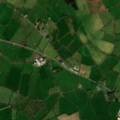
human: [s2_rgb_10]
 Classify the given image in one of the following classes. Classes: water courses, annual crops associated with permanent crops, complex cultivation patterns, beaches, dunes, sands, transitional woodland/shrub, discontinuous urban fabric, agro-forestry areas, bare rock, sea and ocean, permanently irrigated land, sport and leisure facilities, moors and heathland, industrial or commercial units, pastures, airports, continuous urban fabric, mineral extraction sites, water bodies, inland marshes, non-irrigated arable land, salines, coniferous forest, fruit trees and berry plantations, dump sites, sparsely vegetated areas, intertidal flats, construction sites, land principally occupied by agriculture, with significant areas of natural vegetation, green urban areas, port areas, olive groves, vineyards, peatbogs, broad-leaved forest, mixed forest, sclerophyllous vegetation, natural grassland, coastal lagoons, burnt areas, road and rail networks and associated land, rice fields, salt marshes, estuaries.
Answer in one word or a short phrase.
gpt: pastures, coniferous forest